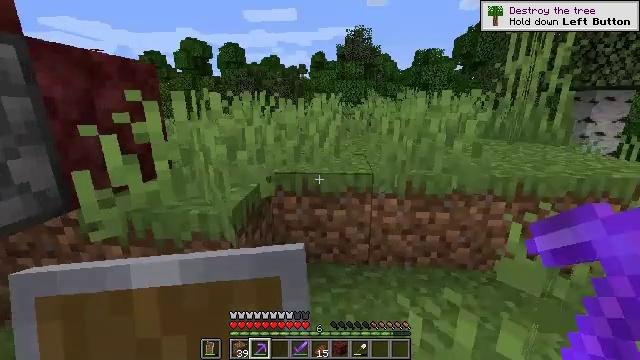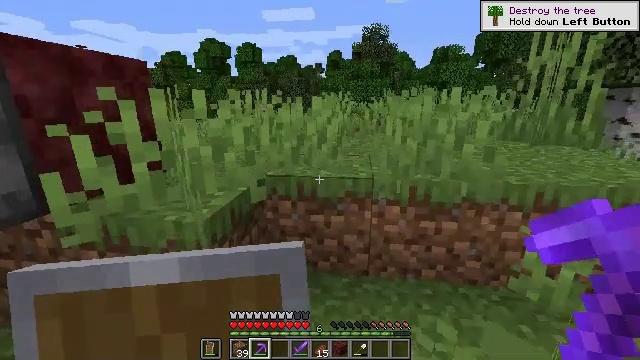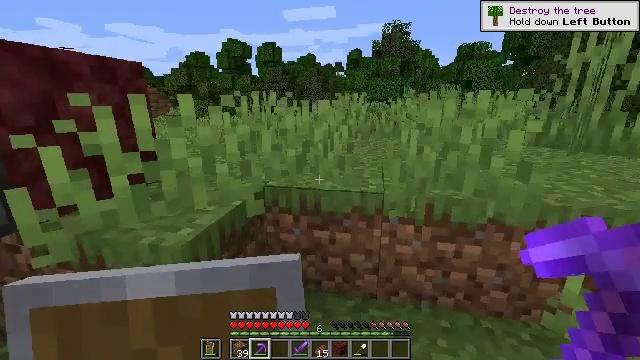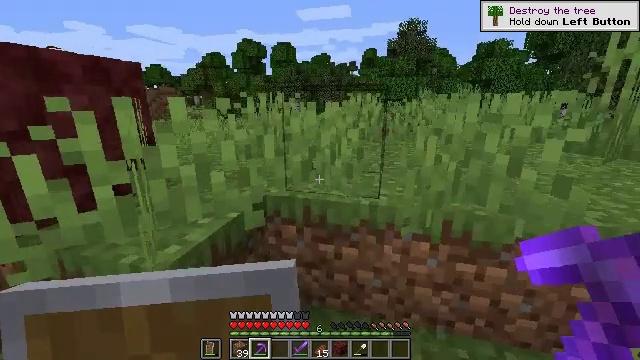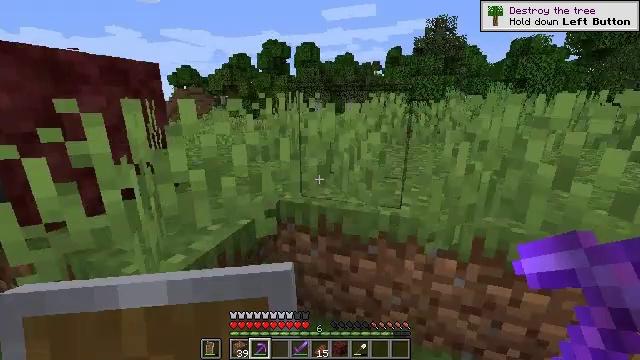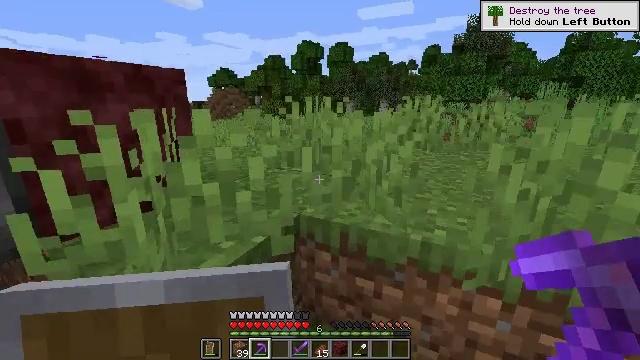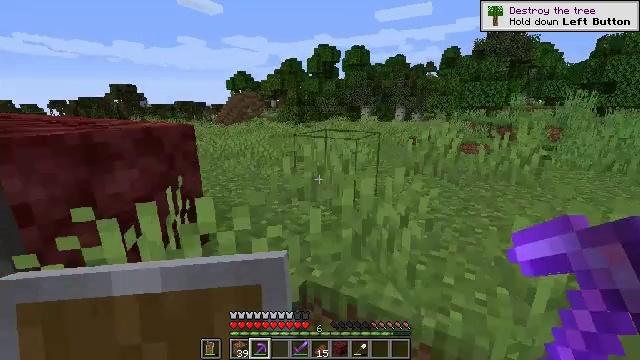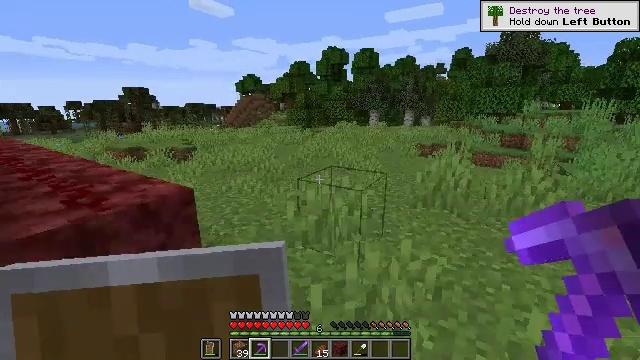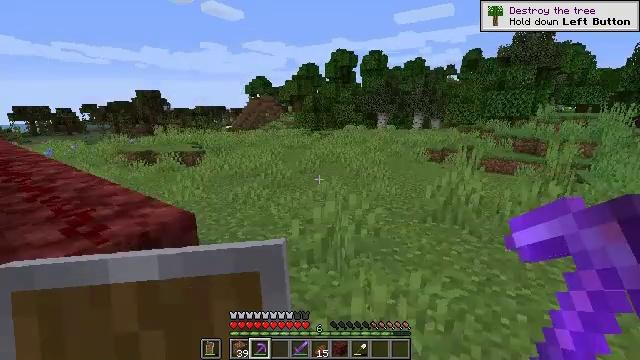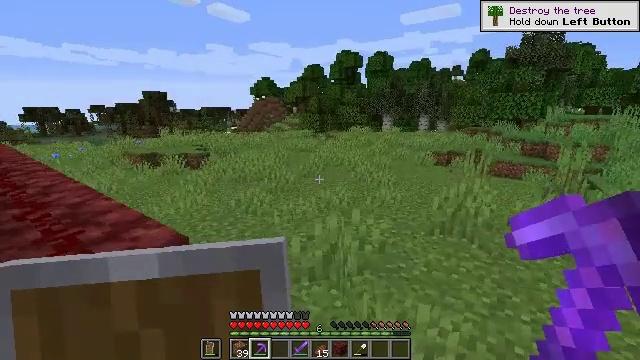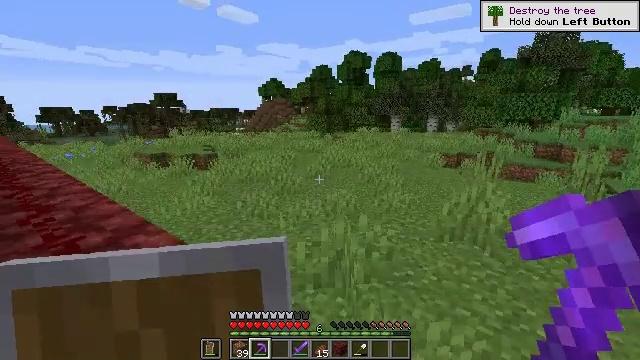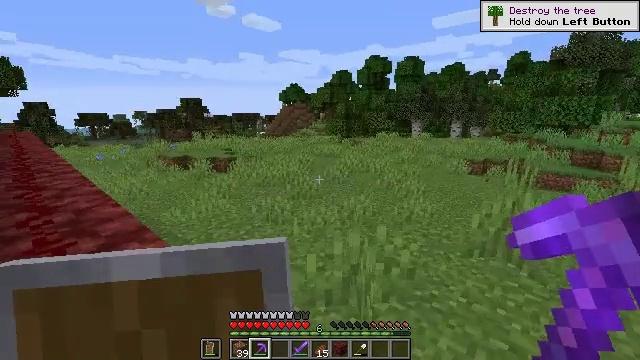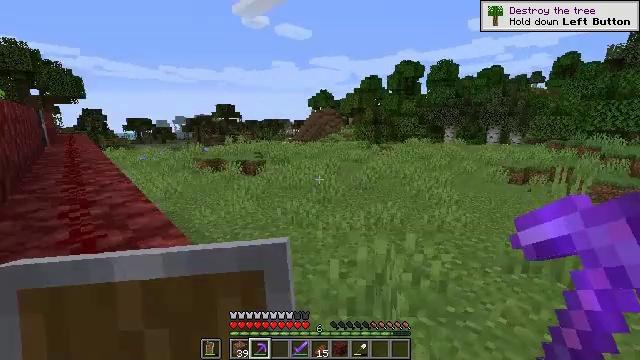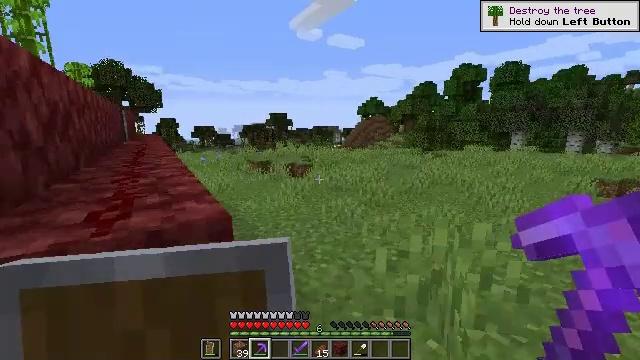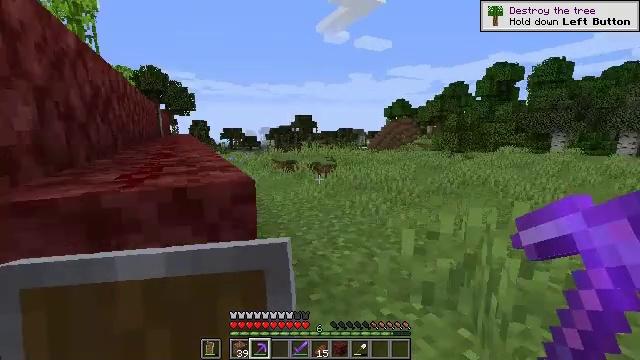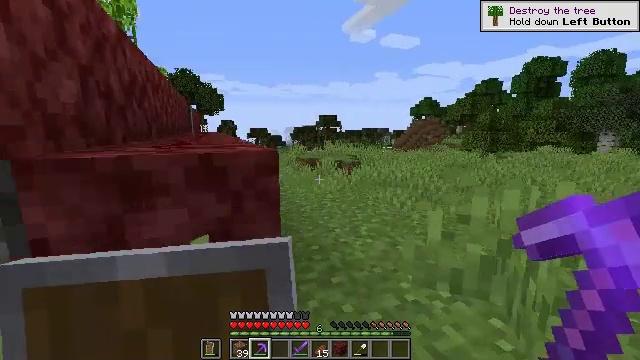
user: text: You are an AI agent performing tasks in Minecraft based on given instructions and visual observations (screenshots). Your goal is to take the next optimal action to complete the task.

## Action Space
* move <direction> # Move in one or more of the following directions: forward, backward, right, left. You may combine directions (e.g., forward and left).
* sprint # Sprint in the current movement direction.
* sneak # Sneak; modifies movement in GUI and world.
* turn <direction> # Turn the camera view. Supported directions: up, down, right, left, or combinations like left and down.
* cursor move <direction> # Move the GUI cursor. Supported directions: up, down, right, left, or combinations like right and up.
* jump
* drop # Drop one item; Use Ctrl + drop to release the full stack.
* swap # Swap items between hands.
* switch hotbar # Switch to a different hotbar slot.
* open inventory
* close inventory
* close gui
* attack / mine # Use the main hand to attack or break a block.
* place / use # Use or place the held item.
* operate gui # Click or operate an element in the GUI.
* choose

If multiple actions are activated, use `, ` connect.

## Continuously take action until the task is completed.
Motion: motion action
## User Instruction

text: Retrieve the observer from a structure.
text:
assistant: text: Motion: move forward, turn left
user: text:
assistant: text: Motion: move forward, turn left
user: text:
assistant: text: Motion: move forward, turn left
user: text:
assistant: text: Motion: move forward, turn left
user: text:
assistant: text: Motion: move forward, turn left, jump
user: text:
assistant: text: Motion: move forward, turn left, jump
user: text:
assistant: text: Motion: move forward, turn left, jump
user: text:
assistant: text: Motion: move forward, turn left, jump
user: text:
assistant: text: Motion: move forward, turn left
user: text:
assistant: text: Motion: move forward, turn left
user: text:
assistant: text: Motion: move forward, turn left and up
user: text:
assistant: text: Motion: move forward, turn left and up
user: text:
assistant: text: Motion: move forward, turn left and up
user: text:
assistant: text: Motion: move forward, turn left
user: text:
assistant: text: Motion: move forward, turn left
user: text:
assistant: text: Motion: move forward, turn left, jump
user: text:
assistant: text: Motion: move forward, turn left, jump
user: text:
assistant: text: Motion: move forward, turn left, jump
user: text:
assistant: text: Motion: move forward, turn left, jump
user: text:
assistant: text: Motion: move forward, turn left
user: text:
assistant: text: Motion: move forward, turn left
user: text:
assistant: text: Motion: move forward, turn left
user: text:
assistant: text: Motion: move forward
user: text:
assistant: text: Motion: move forward, turn left and down
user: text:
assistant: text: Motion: move forward, turn left and down
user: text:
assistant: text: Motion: move forward, turn left and down, jump
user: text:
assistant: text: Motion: move forward, turn left, jump
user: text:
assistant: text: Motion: move forward, turn left, jump
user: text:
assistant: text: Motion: move forward, jump
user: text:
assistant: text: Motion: move forward